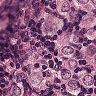
Metastatic tissue present: yes